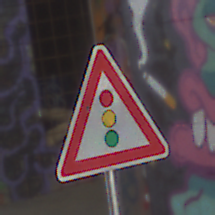
Verkehrszeichen: Lichtzeichenanlage
Umgebung: Roofed, Special
Tageszeit: Midday
Wetter: Overcast
Licht: Natural
Jahreszeit: NotSpecified
Kontrast: MediumContrast